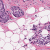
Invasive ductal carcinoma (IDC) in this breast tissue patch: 1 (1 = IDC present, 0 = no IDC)